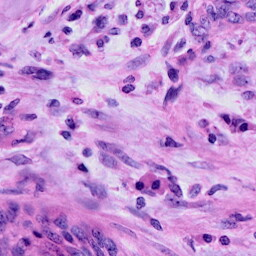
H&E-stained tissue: Cervix